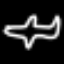
Label: airplane